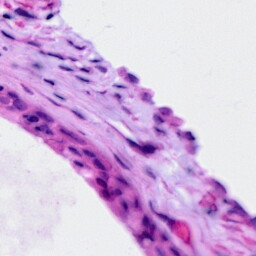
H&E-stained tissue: Ovarian